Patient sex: M
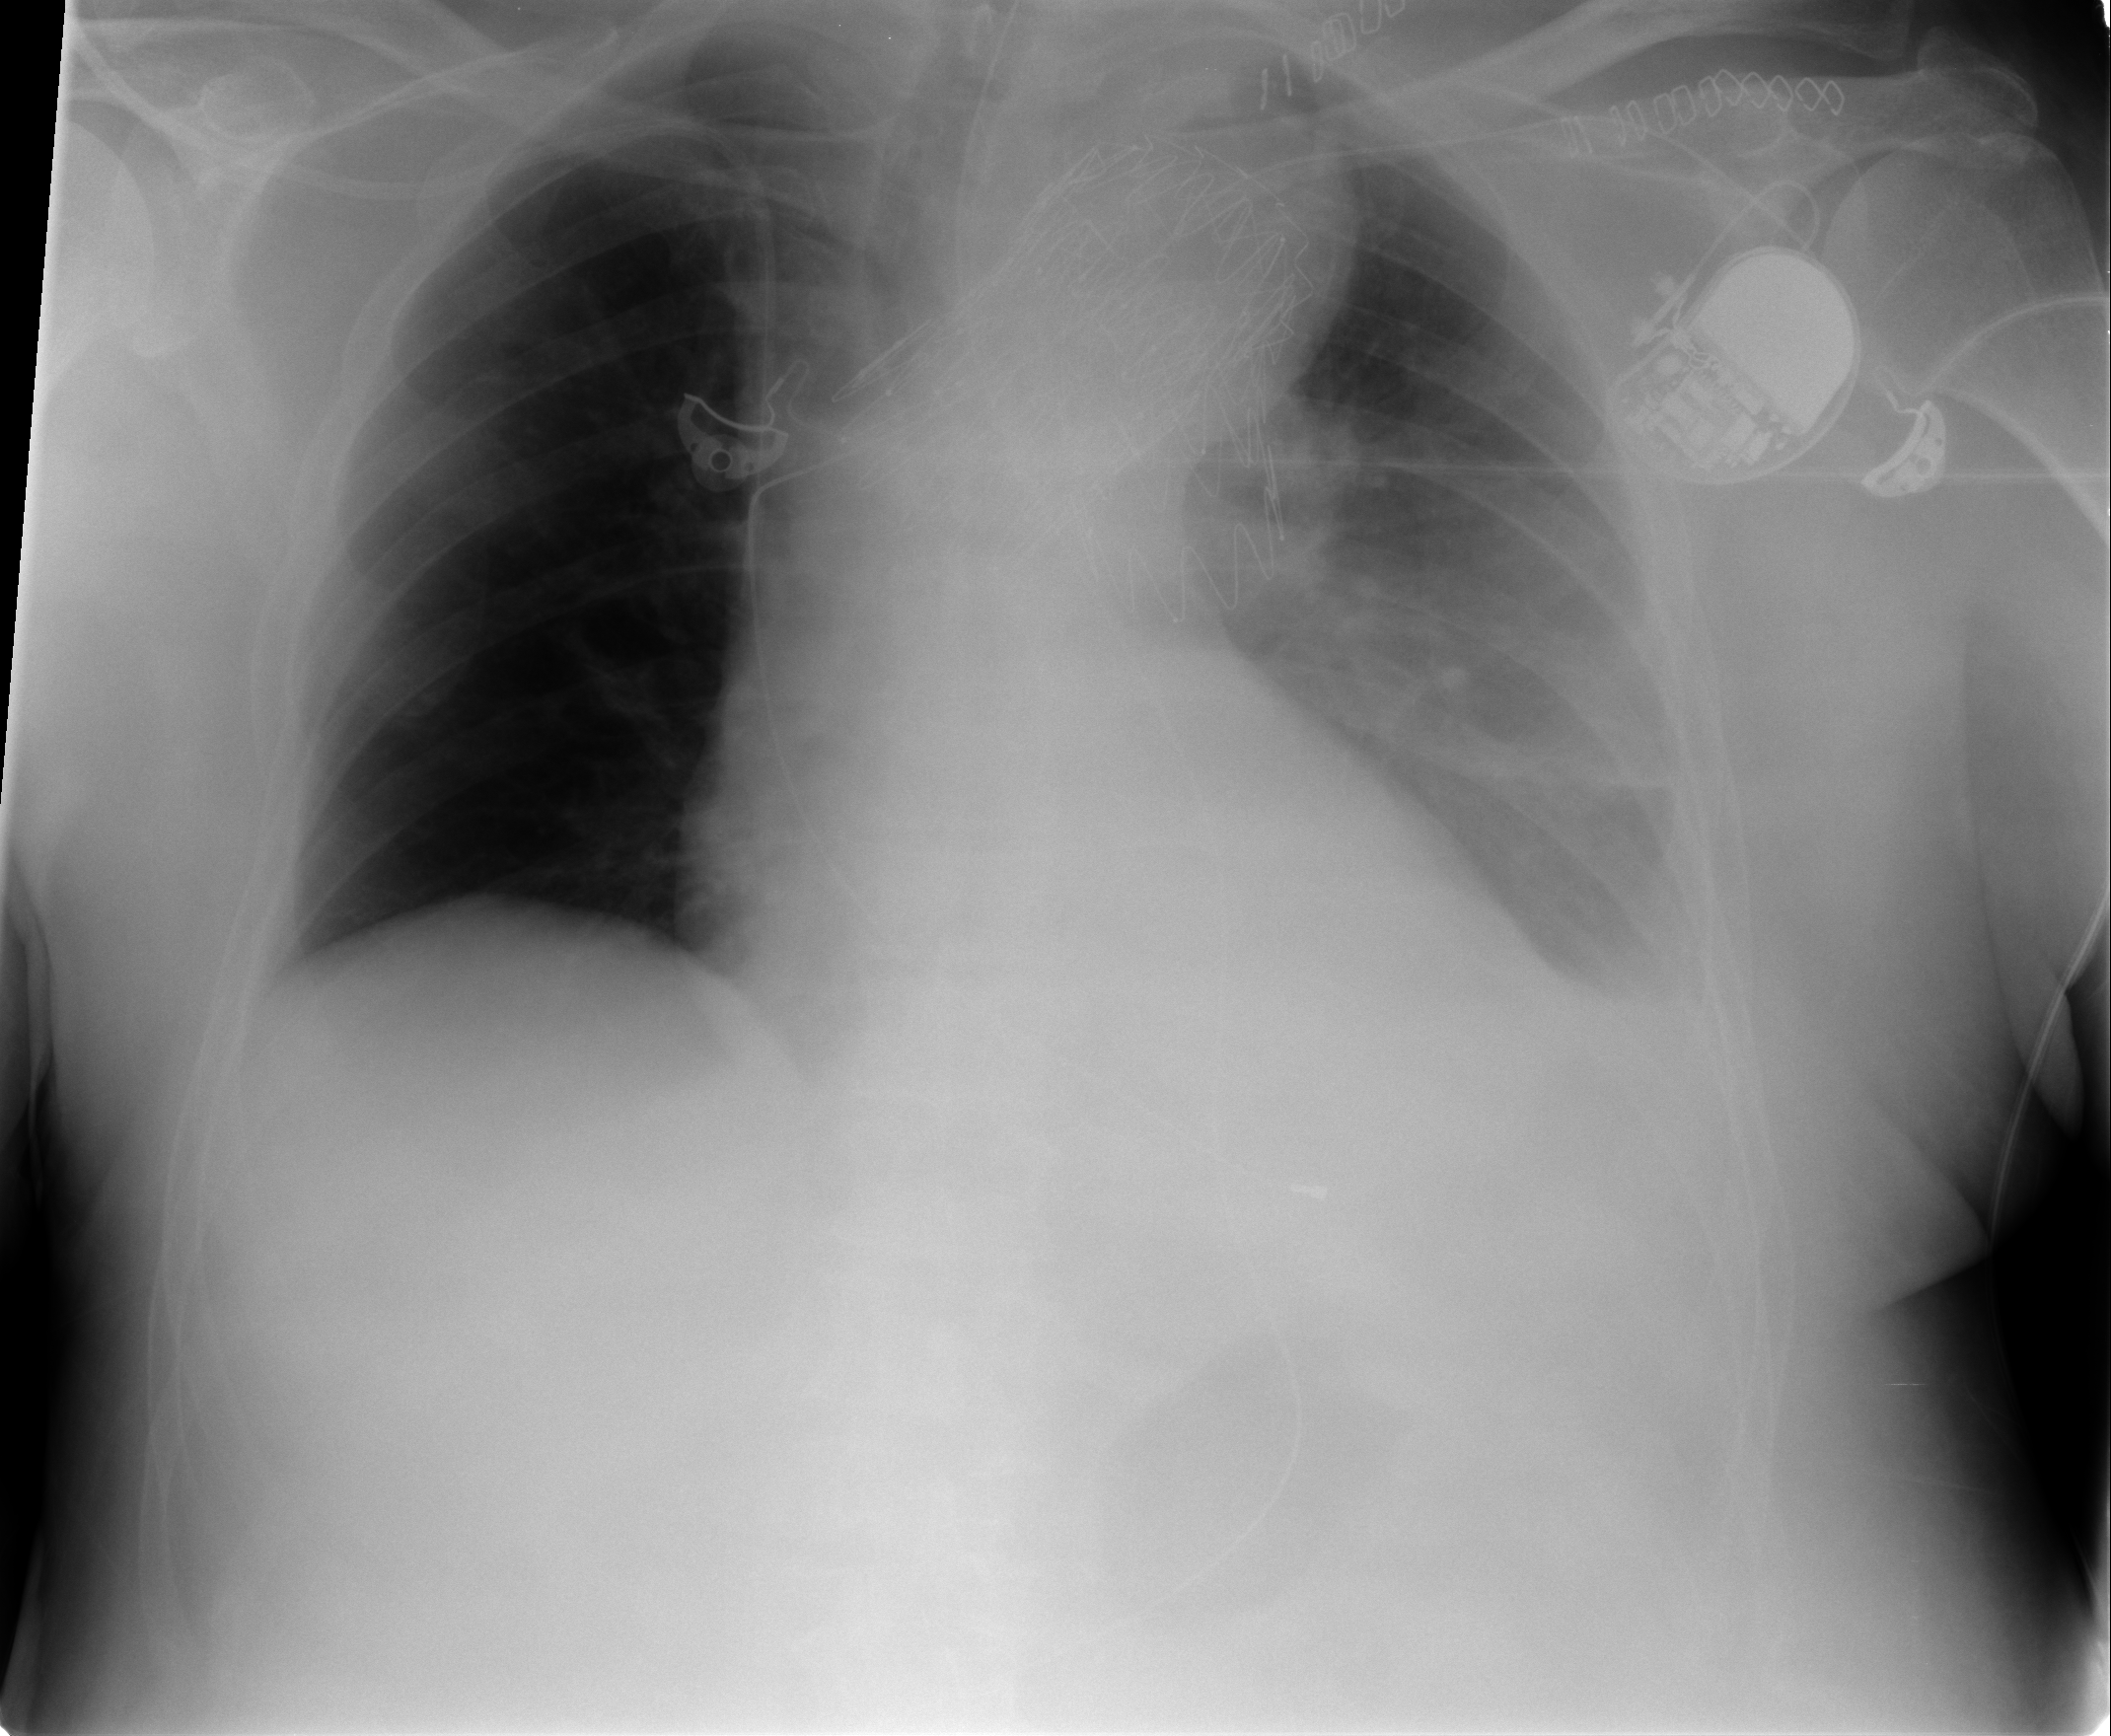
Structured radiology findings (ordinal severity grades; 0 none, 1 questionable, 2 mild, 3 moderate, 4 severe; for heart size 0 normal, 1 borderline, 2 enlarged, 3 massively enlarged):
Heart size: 0
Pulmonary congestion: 0
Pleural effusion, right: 0
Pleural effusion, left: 2
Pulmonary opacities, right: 0
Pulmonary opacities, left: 0
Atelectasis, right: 2
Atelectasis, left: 2